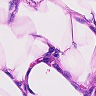
Metastatic tissue present: no